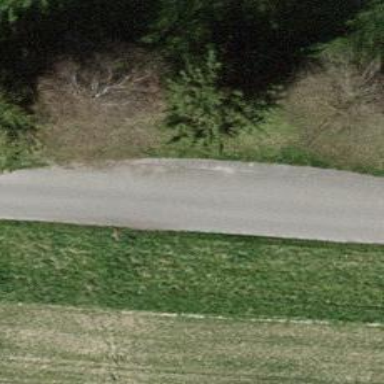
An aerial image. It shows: Passing place on the road.